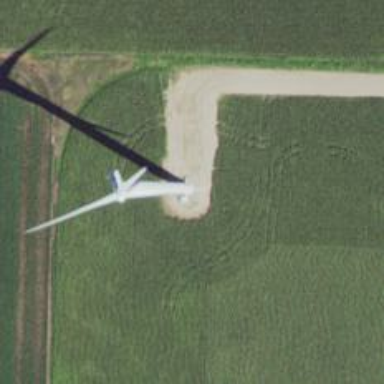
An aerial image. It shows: Wind generator using horizontal axis wind turbines.